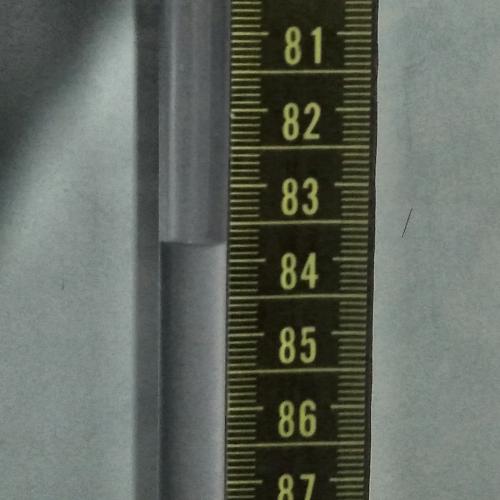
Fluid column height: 83.8 cm